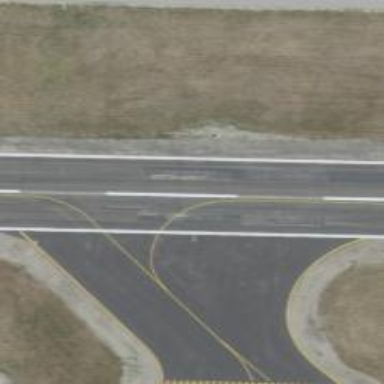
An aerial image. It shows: Image of taxiway at airport.